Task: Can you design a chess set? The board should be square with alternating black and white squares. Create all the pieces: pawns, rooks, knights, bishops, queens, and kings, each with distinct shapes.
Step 2756:
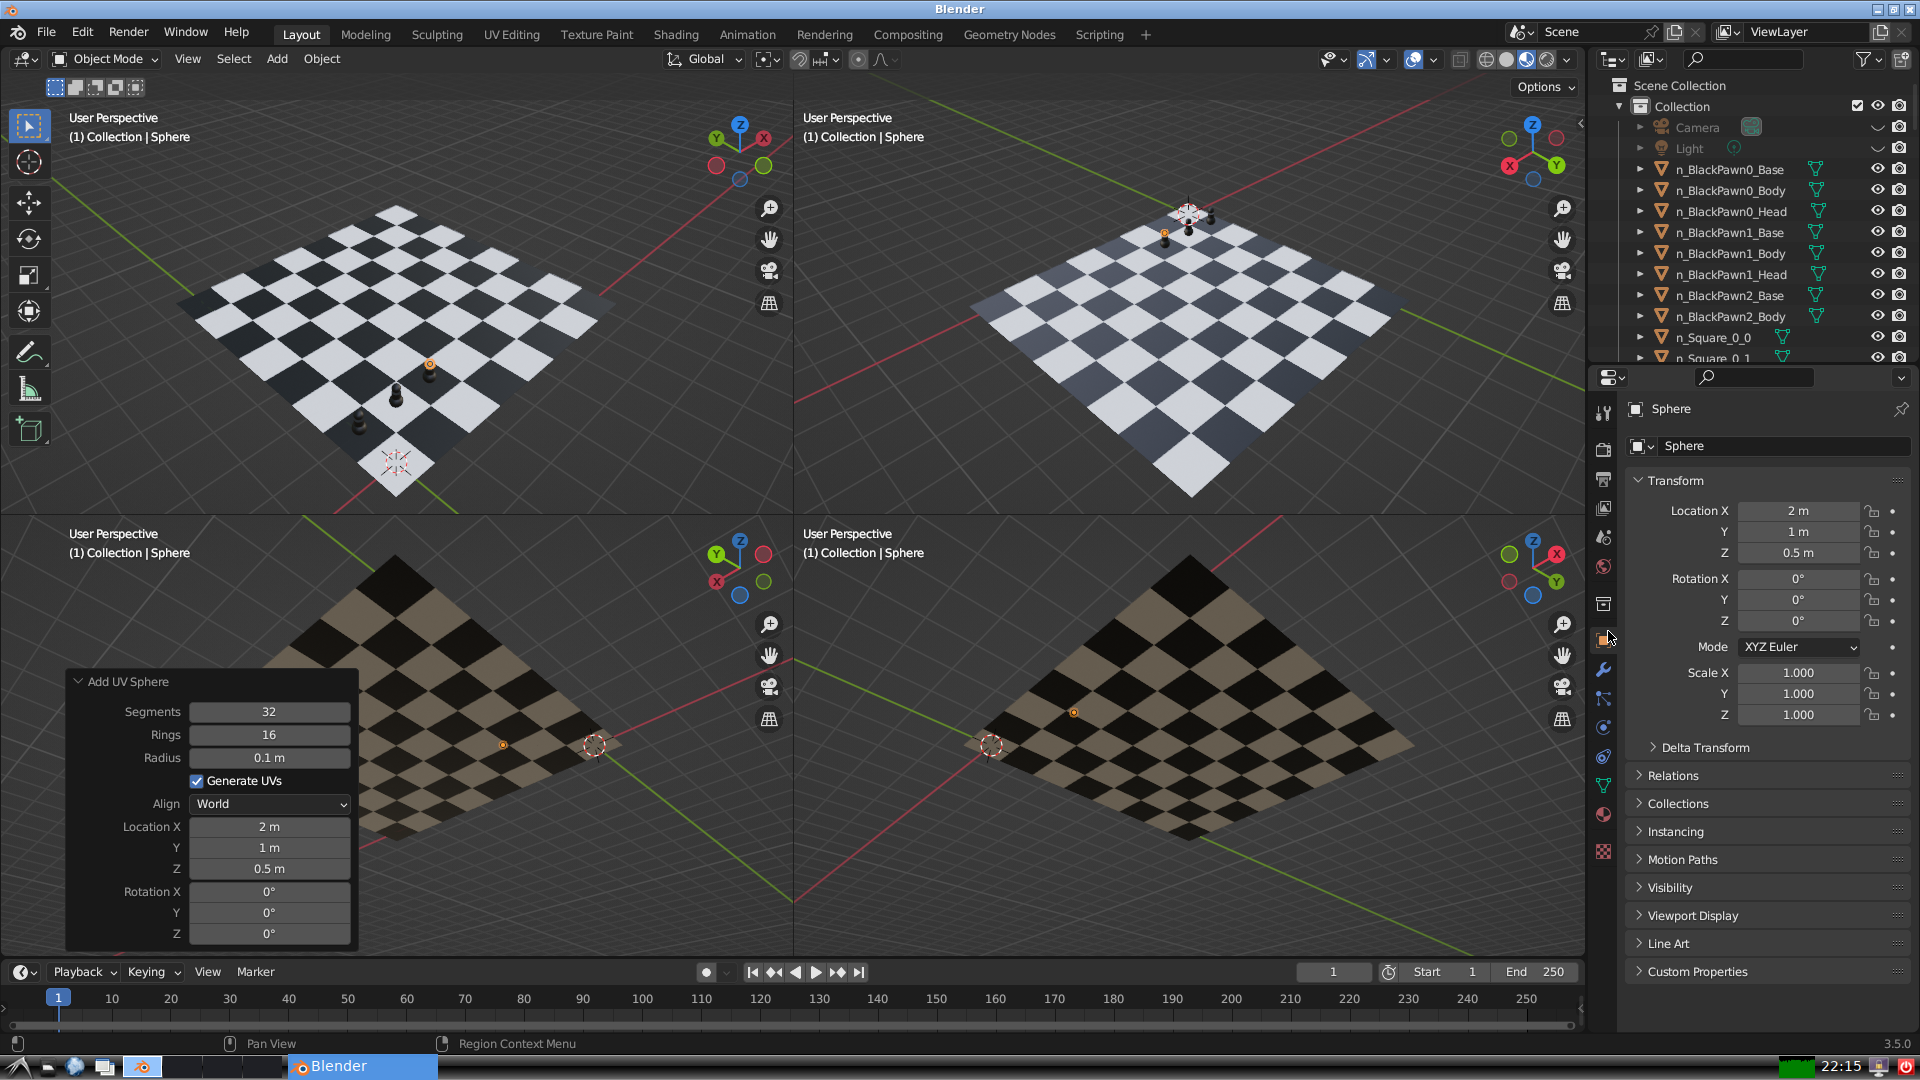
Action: {"mouse_move": [1732, 445]}